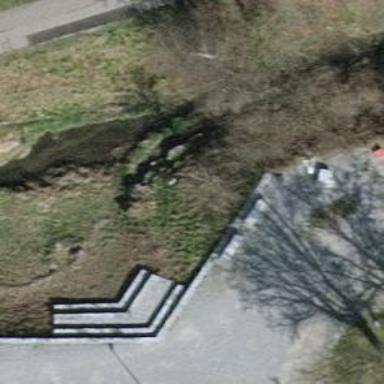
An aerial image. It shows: Bench for seating.